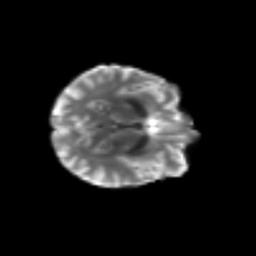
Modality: T2w
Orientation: axial
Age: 40
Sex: female
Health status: ill
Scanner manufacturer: siemens
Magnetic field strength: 3 T
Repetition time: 8.7 s
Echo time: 0.11 s